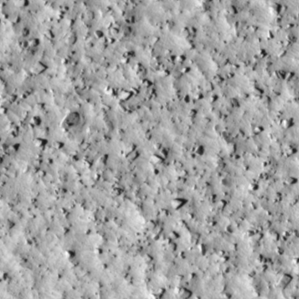
Label: non_frost